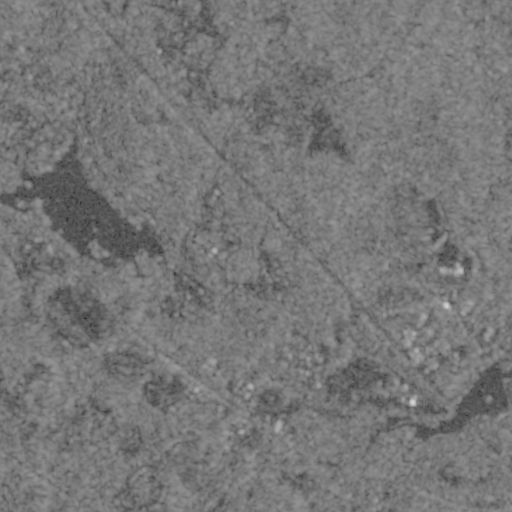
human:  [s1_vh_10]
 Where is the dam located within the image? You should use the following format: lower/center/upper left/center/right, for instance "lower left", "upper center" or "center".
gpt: The dam is located in the center left of the image.
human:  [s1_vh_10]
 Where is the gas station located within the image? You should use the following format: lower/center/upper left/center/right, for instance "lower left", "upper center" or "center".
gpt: The gas station is located in the lower right of the image.
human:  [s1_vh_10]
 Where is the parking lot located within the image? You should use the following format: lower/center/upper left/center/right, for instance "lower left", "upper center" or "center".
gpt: The parking lot is located in the lower right of the image.
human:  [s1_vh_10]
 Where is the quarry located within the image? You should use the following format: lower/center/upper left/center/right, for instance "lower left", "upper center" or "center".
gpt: The quarry is located in the lower left of the image.
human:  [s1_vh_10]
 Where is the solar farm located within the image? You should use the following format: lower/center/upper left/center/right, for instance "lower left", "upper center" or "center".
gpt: The solar farm is located in the lower left of the image.
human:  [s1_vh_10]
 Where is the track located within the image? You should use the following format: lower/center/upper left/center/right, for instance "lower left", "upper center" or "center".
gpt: The track is located in the lower right of the image.
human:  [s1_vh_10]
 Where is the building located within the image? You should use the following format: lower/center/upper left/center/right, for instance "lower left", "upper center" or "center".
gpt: There is no building in the image.

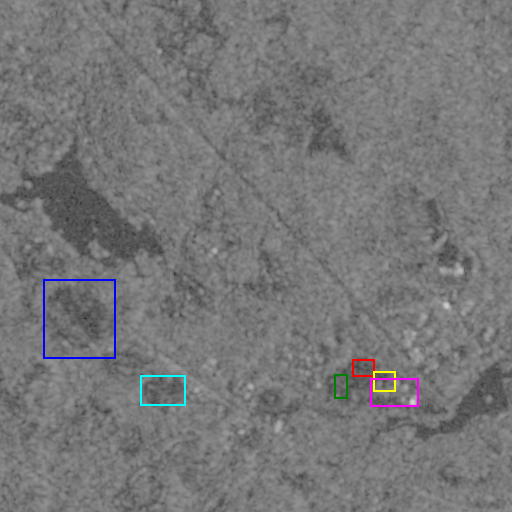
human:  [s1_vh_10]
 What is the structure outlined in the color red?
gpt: The structure outlined in red is a park.
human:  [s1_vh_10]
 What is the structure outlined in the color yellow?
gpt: The structure outlined in yellow is a parking lot.
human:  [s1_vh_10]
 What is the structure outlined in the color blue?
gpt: The structure outlined in blue is a quarry.
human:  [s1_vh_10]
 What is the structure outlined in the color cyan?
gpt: The structure outlined in cyan is a solar farm.
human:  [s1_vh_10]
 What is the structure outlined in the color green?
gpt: The structure outlined in green is a track.
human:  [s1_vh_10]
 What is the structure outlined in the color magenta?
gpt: The structure outlined in magenta is a building.
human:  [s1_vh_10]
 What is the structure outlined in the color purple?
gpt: There is no purple outline.